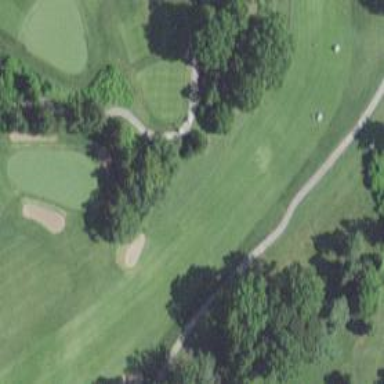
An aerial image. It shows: Golf fairway surrounded by grass.